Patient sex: M
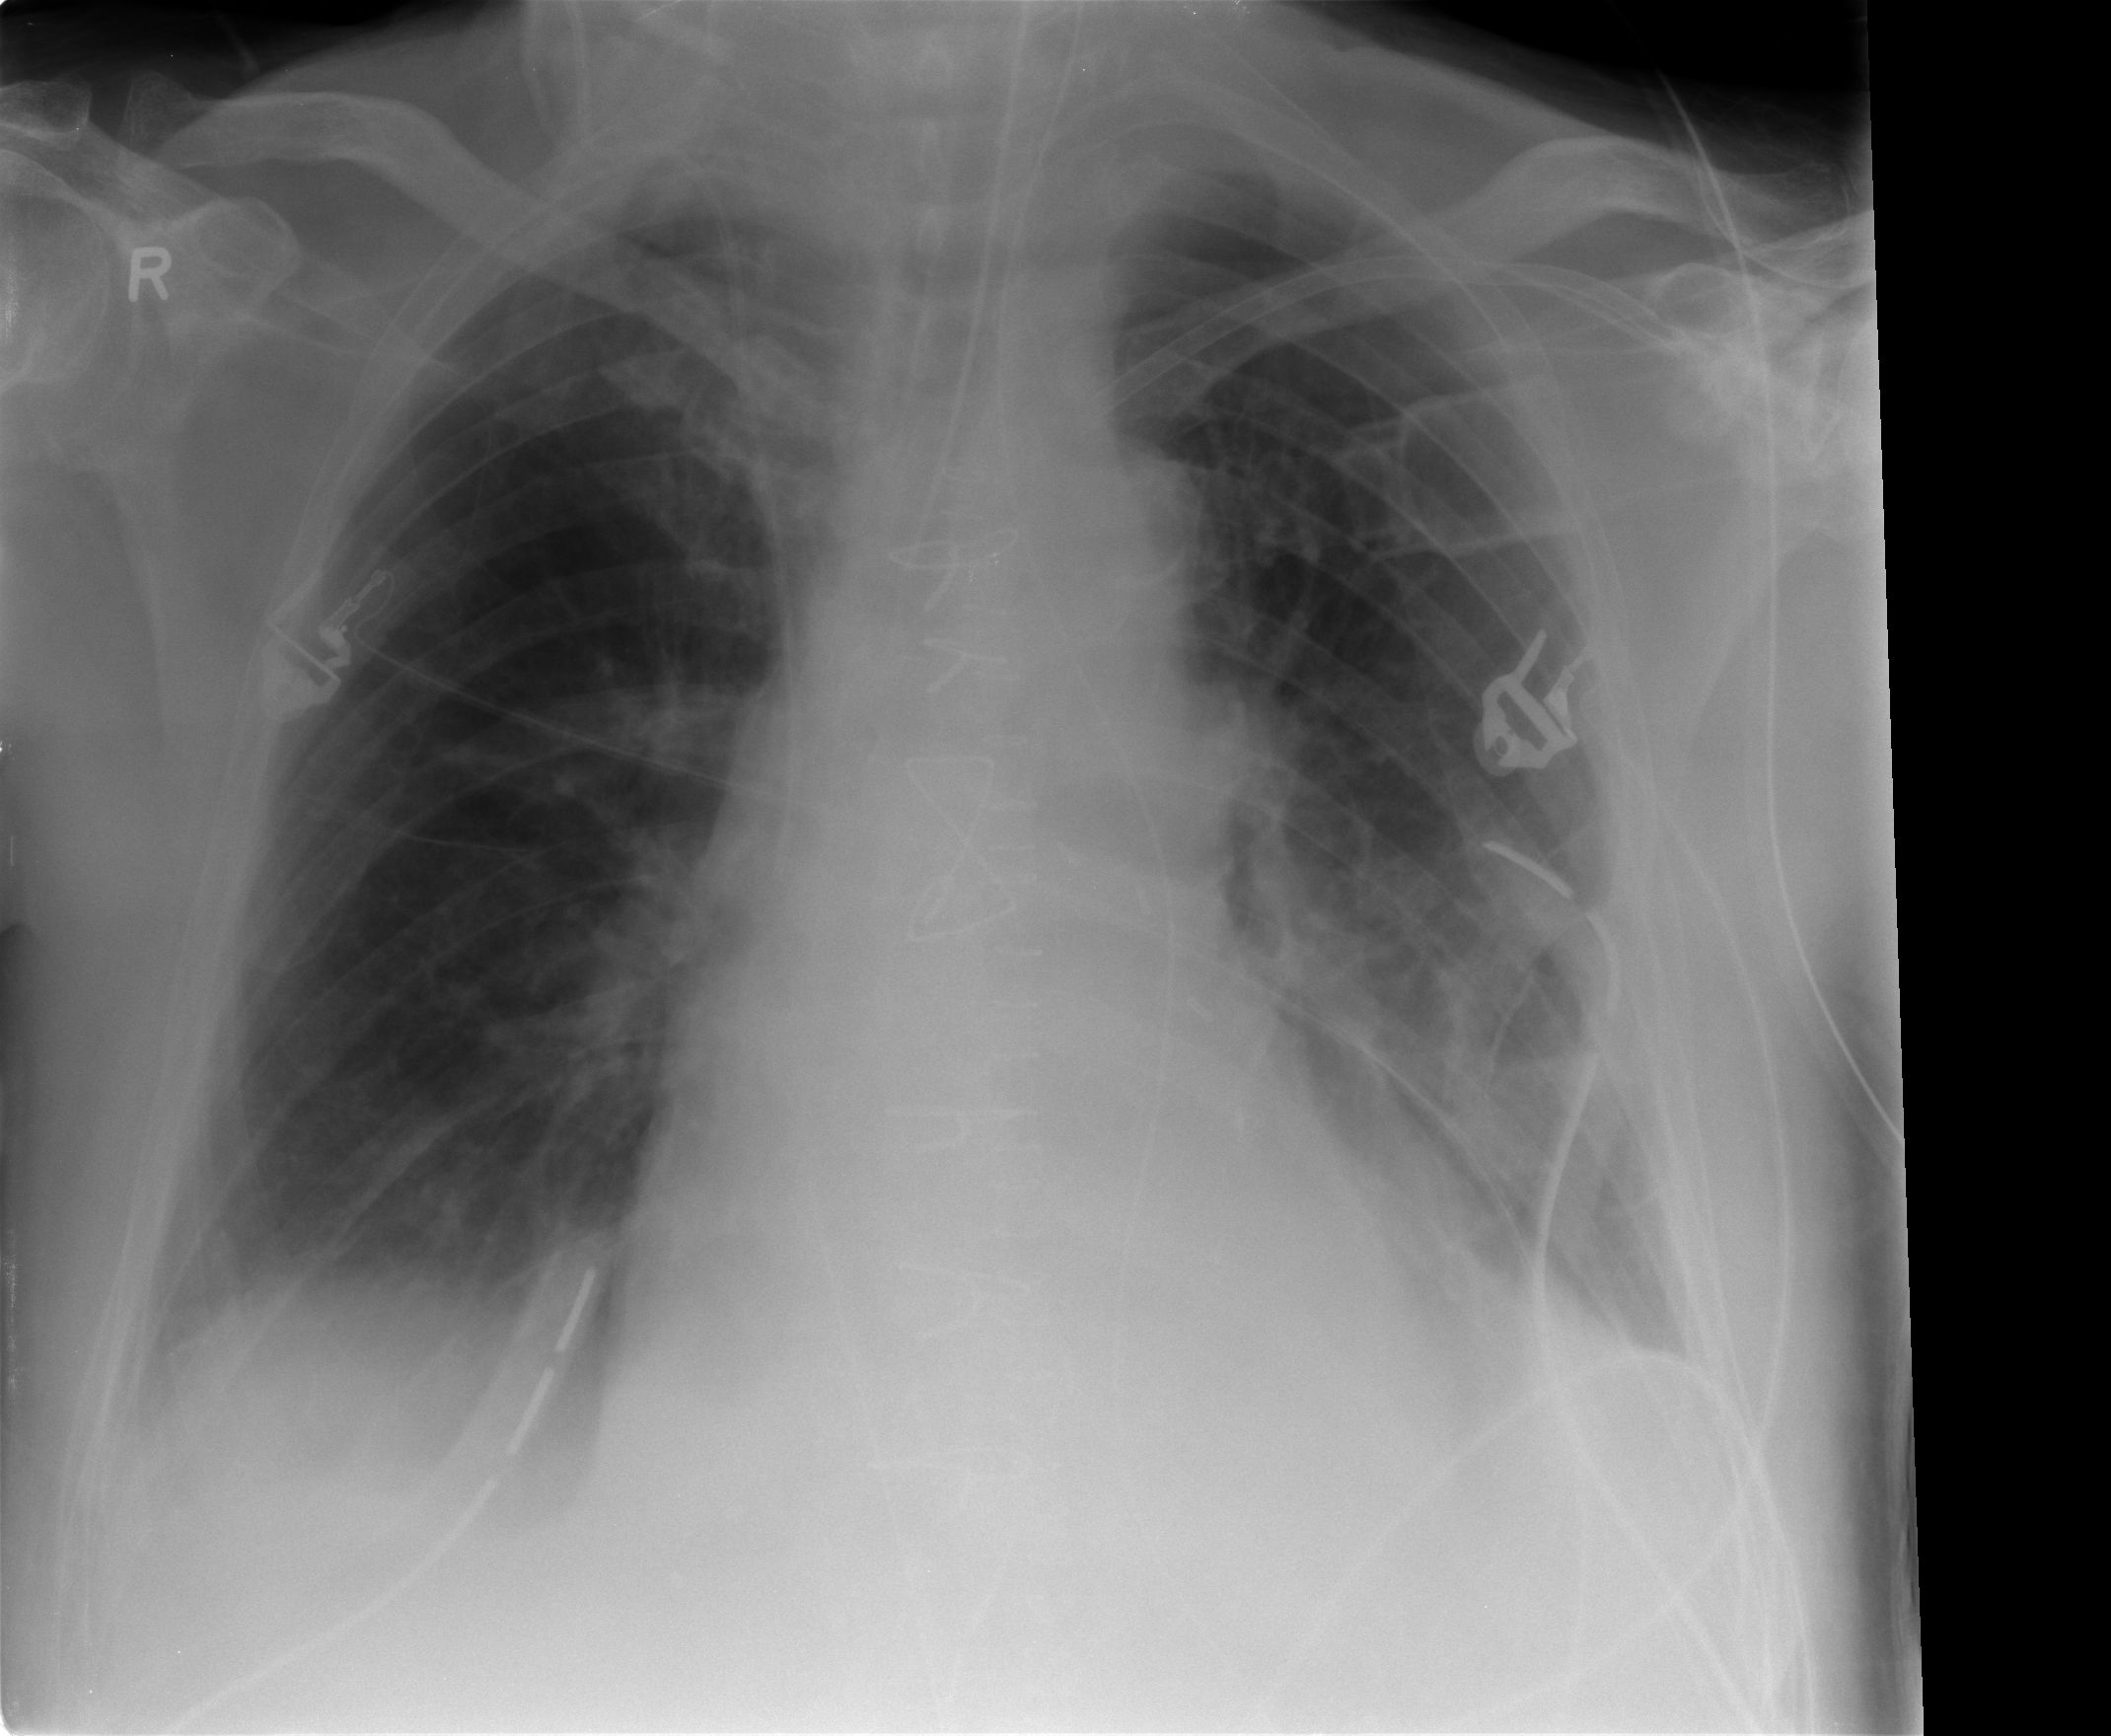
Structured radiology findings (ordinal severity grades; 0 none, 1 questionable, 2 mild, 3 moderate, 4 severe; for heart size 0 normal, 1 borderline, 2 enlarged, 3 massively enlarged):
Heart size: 0
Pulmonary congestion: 1
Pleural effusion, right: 2
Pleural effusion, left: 2
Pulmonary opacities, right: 0
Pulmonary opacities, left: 0
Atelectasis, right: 2
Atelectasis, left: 2